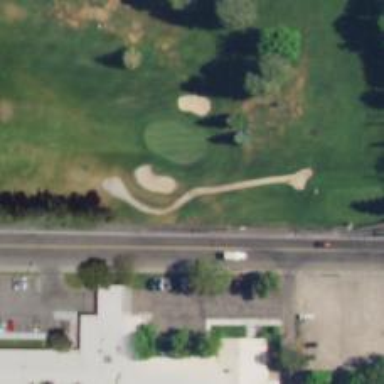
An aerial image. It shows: Service road used as golf cart path.